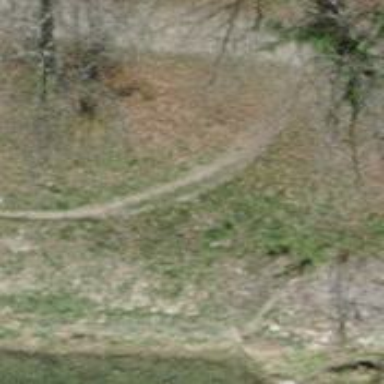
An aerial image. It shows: Grassy path.